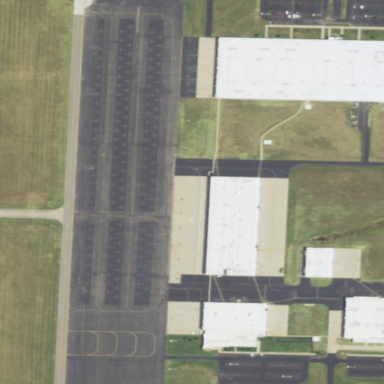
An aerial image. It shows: Apron at the airport.